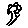
Label: flower